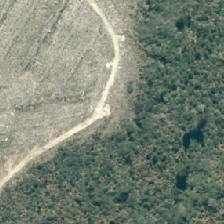
Land cover: harvested_forest